Interaction volume radius: 5 \u00c5
Interaction volume height: 10 \u00c5
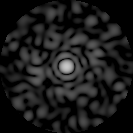
Disorder parameter: 0.8697